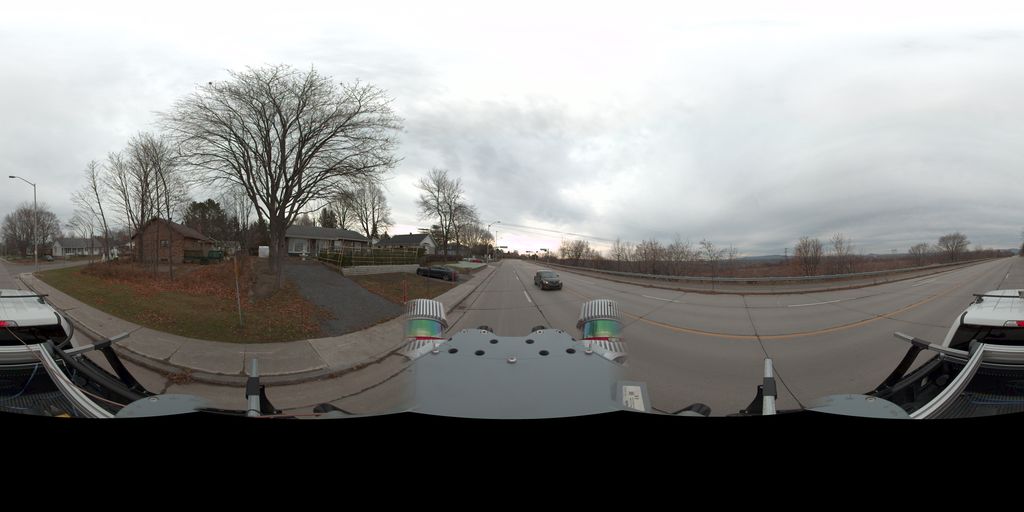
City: quebec_city